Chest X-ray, PA view. Patient: 46 years old, sex M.
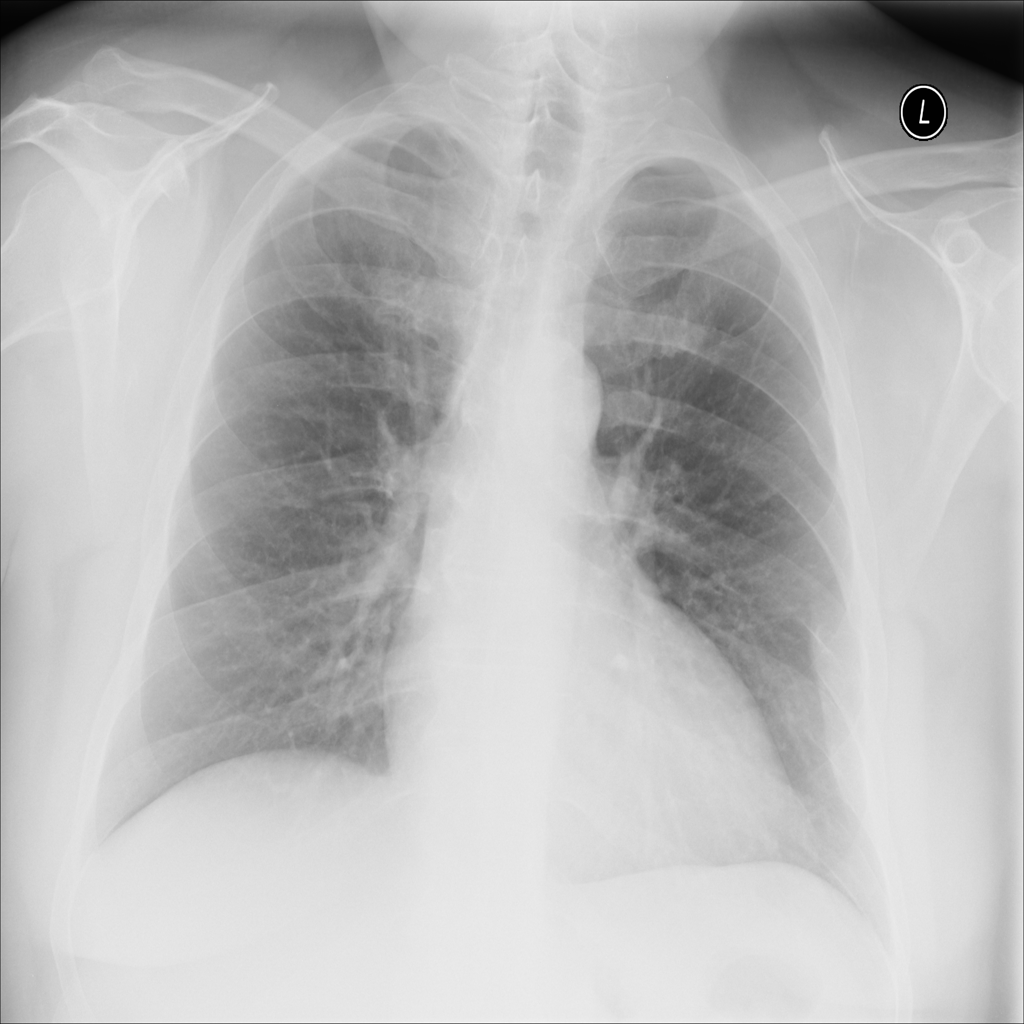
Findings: No Finding